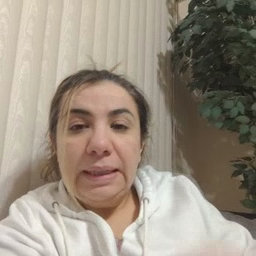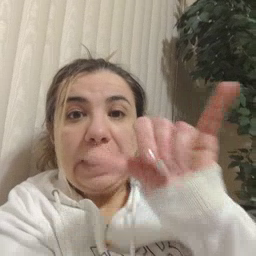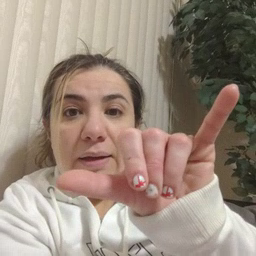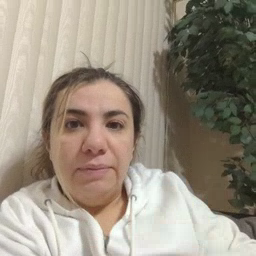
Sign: stay